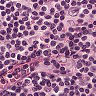
Metastatic tissue present: no